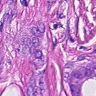
Metastatic tissue present: yes